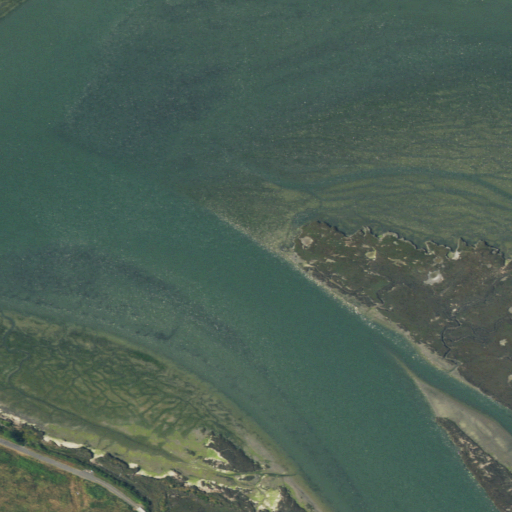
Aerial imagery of cape in California named East Point containing open water, herbaceous wetlands, and grassland